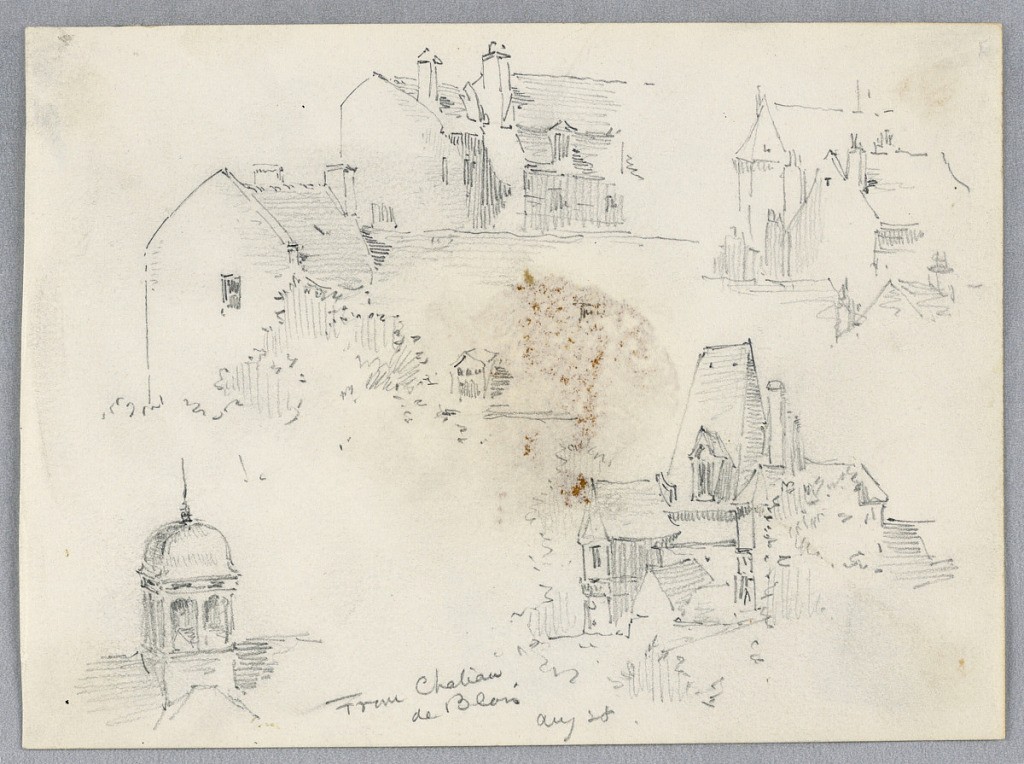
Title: Sketches from Château de Blois
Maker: Arnold William Brunner, American, 1857–1925
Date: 1883
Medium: Graphite on paper
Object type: Drawing
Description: Sketches of buildings, rooftops with chimneys, lower right, Victorian-era house.